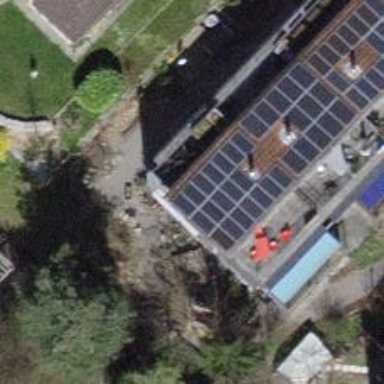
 consisting of solar photovoltaic panels."